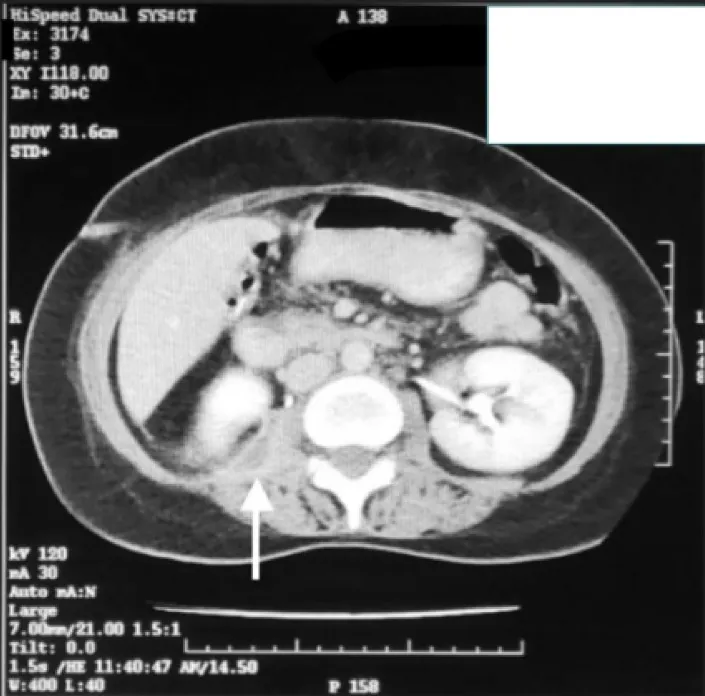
CT showing abdominal collection in the right psoas muscle.
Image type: radiology (ct)